Interaction volume radius: 10 \u00c5
Interaction volume height: 20 \u00c5
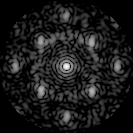
Disorder parameter: 0.4422